Question: I have a GitHub repository and use another project as a submodule. This submodule is also in '.gitmodules', the code below:
'''
[submodule "inc/tha"]
path = inc/tha
url = git://github.com/zamoose/themehookalliance.git
'''
See also in view on GitHub.

How is it possible to download my GitHub repository, including the submodule files?
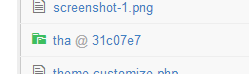
Answer: This (include the submodule with a GitHub zip or tarball download: the <URL>.
<URL>.